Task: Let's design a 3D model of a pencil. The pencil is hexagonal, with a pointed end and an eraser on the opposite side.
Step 62:
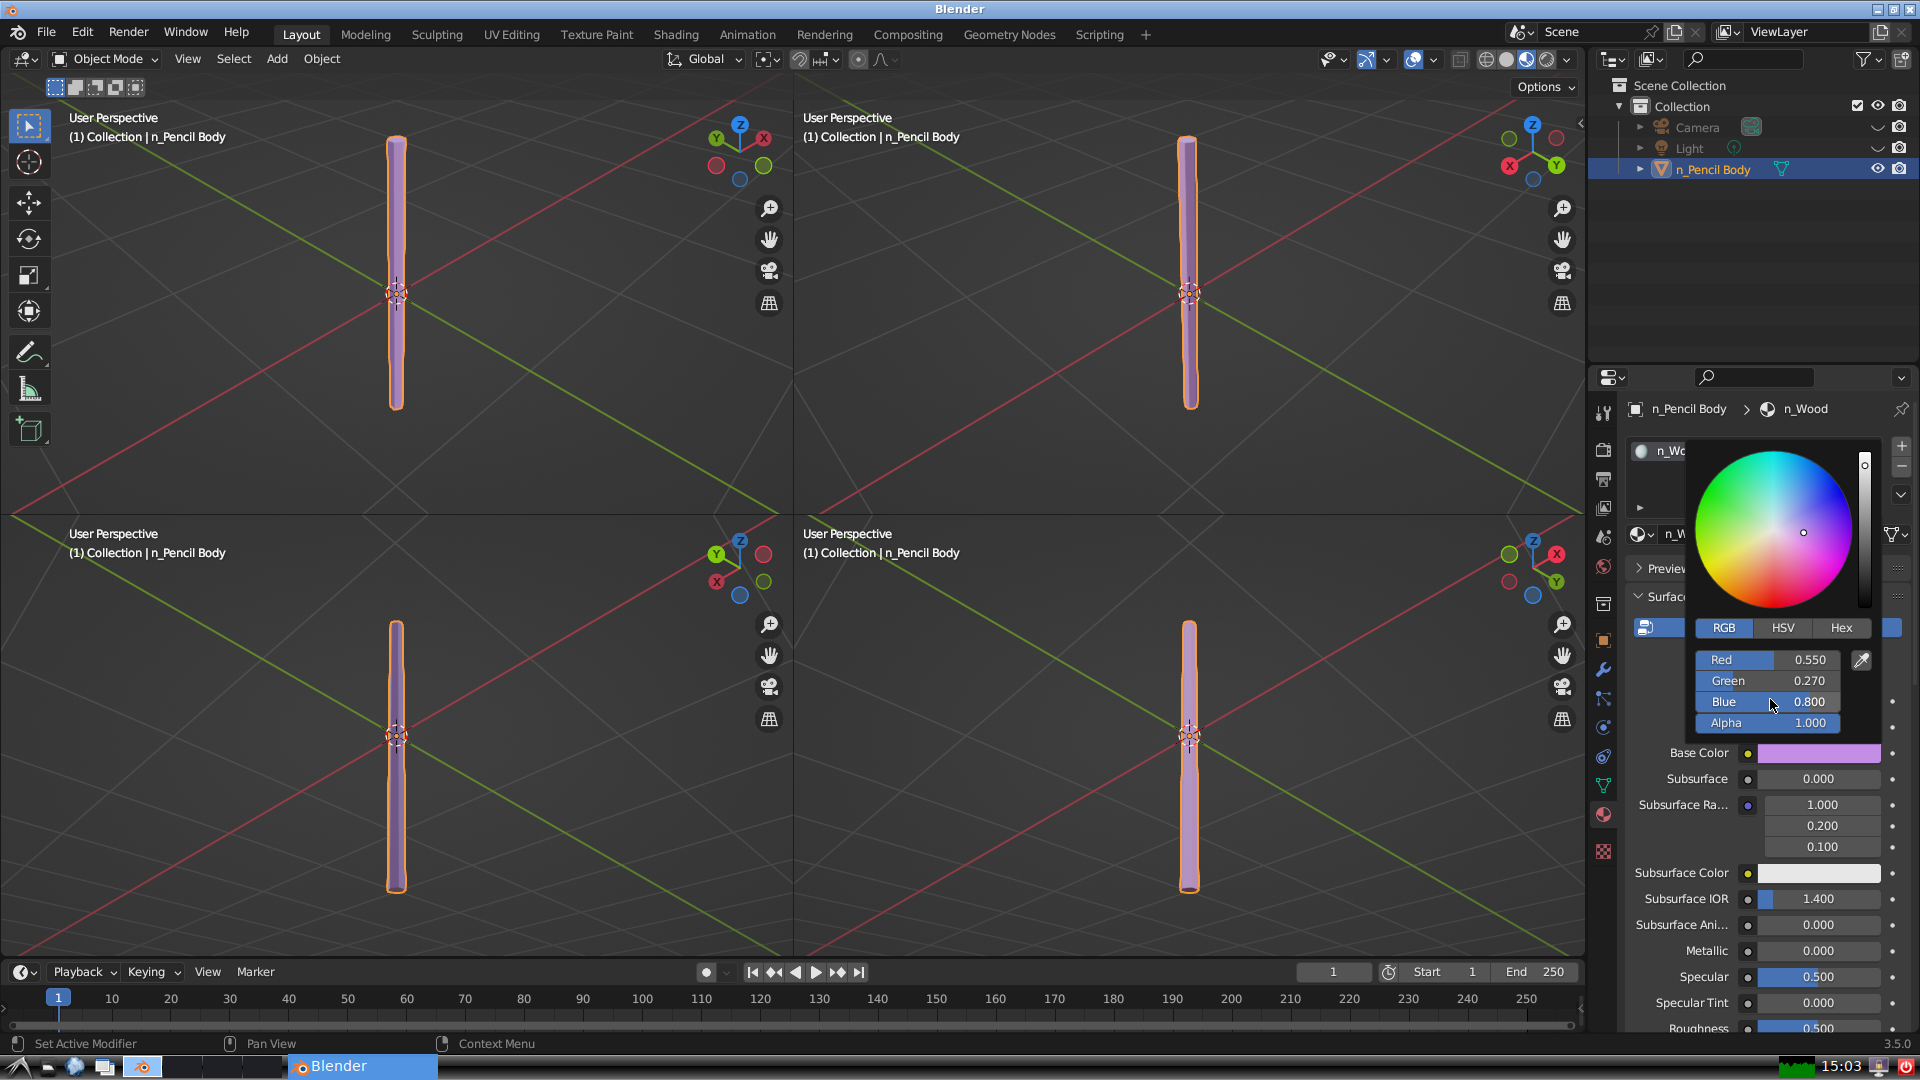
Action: click: no